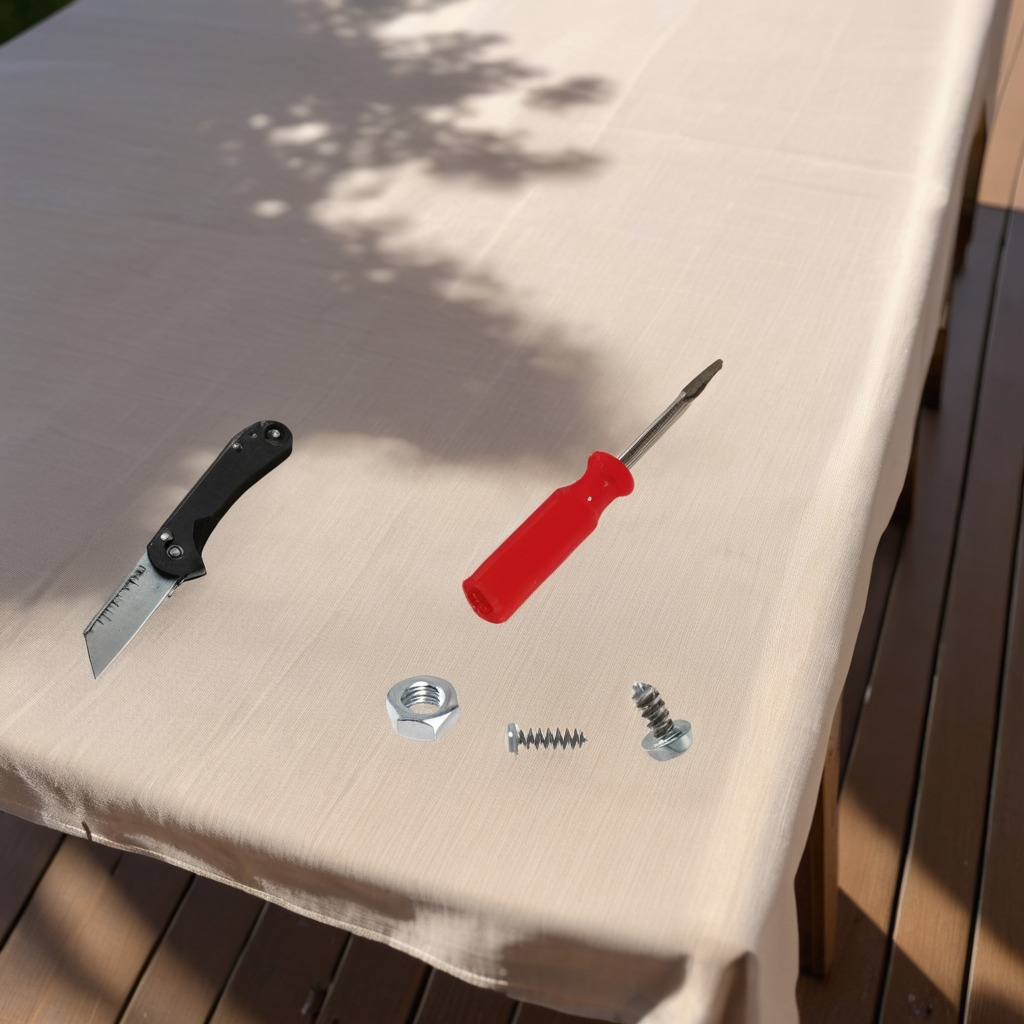
A utility knife, a metal machine screw, a coiled metal spring, a screwdriver, and a metal nut are lying on a wooden table.